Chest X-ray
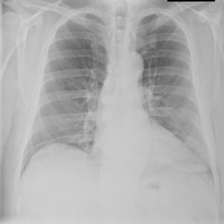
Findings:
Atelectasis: negative
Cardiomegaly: negative
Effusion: negative
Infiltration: negative
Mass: negative
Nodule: negative
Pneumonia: negative
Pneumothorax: negative
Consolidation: negative
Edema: negative
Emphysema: negative
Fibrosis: negative
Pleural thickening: negative
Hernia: negative